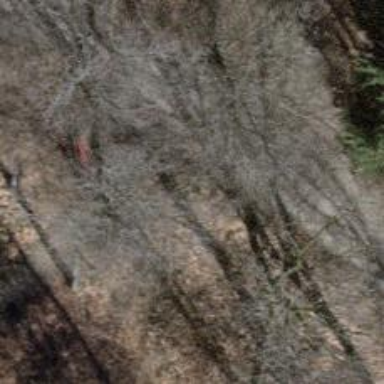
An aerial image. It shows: Red bench.